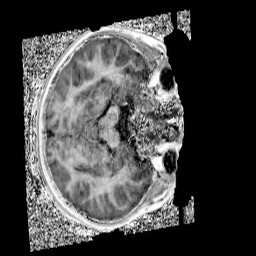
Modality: UNIT1
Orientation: axial
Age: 10
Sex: female
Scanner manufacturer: siemens
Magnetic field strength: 3 T
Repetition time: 4 s
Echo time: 0.00299 s